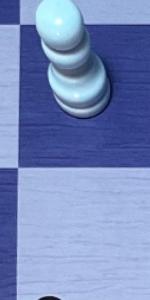
Label: Empty